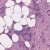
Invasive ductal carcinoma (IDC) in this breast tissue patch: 1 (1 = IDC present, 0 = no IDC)